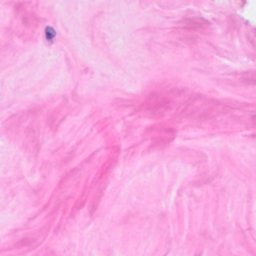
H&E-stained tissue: Breast